Field crop: maize
Growth stage: 2
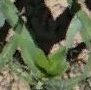
Species: maize